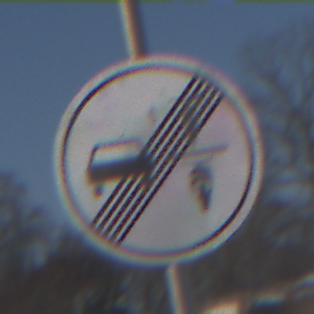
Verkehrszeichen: EndeVerbotUeberholenEinspurigeFahrzeuge
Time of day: MorningAfternoon
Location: Outdoor (Nature)
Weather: PartlyCloudy
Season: Winter
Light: Natural